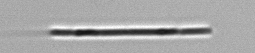
Label: Leptocylindrus